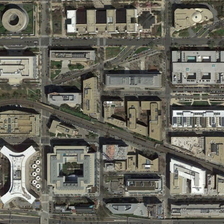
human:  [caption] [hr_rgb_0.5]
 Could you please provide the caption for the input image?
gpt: many buildings are in a commercial area .

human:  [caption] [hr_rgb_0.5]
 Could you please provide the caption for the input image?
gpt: lots of roads pass through a trade area .

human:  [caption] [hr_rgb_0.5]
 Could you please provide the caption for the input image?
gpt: many buildings are in a commercial area .

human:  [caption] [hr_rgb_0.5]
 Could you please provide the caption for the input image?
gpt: the distance between buildings is very narrow .

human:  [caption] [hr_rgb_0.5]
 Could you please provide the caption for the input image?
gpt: lots of roads pass through a trade area .